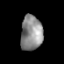
Tissue: prostate
Cell type: T cells
Senescence score: 0.1924
Nuclear area (px): 741
Mean DAPI intensity: 140.799